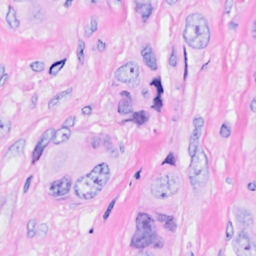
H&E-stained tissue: Breast